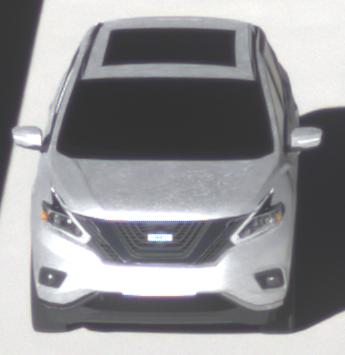
Make: Nissan
Model: Murano
Detailed model: Gen. 3 Z52
Model produced from: 2015
Doors: 5
Color: white
Road condition: dry road
Daytime: sunrise or sunset
Contrast: high contrast